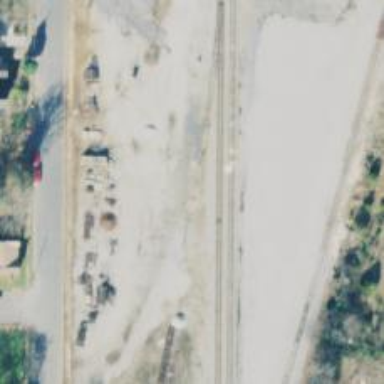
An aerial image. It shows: Railway yard used for servicing trains.